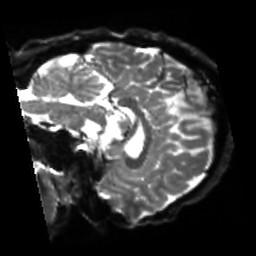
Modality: sbref
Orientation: sagittal
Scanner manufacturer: siemens
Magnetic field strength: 3 T
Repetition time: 4 s
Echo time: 0.0594 s